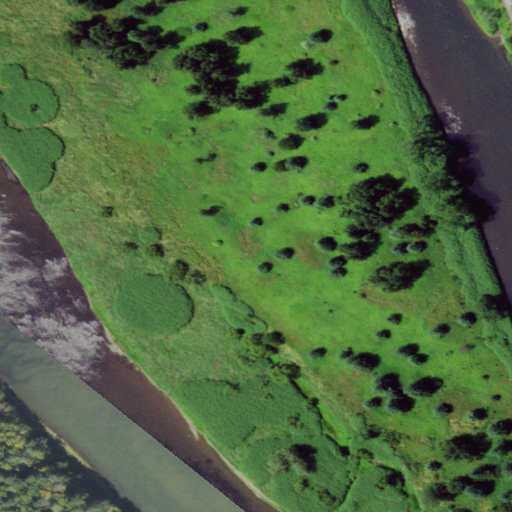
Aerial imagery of island in New York named Frisbie Island containing deciduous forest, herbaceous wetlands, open water, shrub, woody wetlands, pasture, mixed forest, and open development